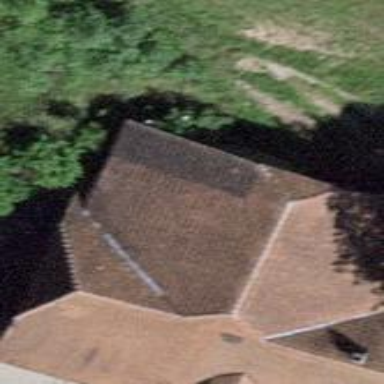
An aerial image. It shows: Farm building.